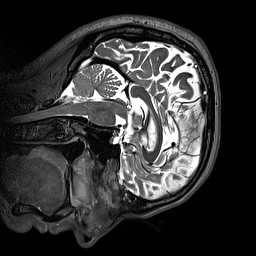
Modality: T2w
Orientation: sagittal
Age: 58
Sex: male
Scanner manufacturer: siemens
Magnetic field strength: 3 T
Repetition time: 3.2 s
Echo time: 0.412 s